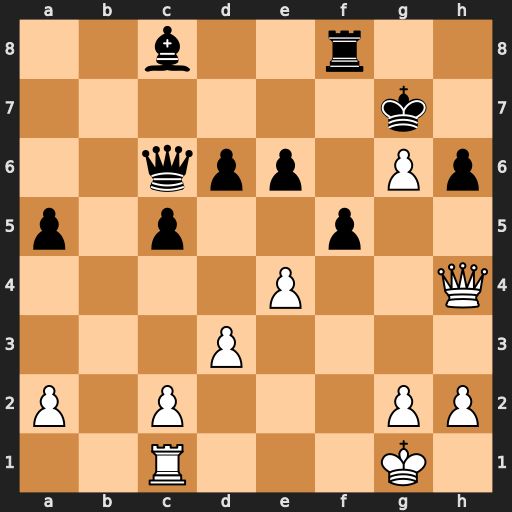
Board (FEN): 2b2r2/6k1/2qpp1Pp/p1p2p2/4P2Q/3P4/P1P3PP/2R3K1
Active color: w
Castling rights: -
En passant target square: -
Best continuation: Qe7+ Kxg6 Qxf8